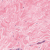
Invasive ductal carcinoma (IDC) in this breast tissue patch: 0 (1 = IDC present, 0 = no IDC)